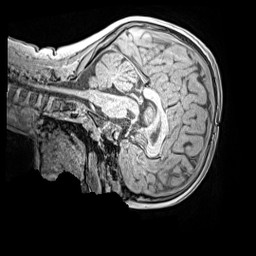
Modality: MP2RAGE
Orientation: sagittal
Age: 8
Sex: male
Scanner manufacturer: siemens
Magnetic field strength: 3 T
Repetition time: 4 s
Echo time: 0.00299 s